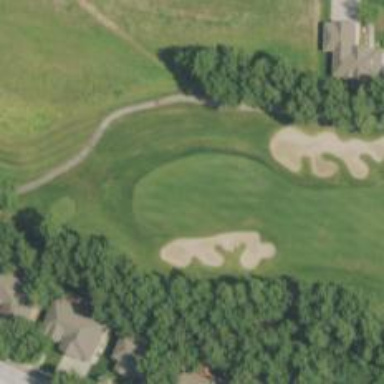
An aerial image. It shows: View of golf hole.